Interaction volume radius: 5 \u00c5
Interaction volume height: 35 \u00c5
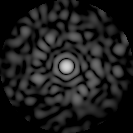
Disorder parameter: 0.8371